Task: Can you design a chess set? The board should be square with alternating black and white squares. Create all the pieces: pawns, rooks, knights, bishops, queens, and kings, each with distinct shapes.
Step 2153:
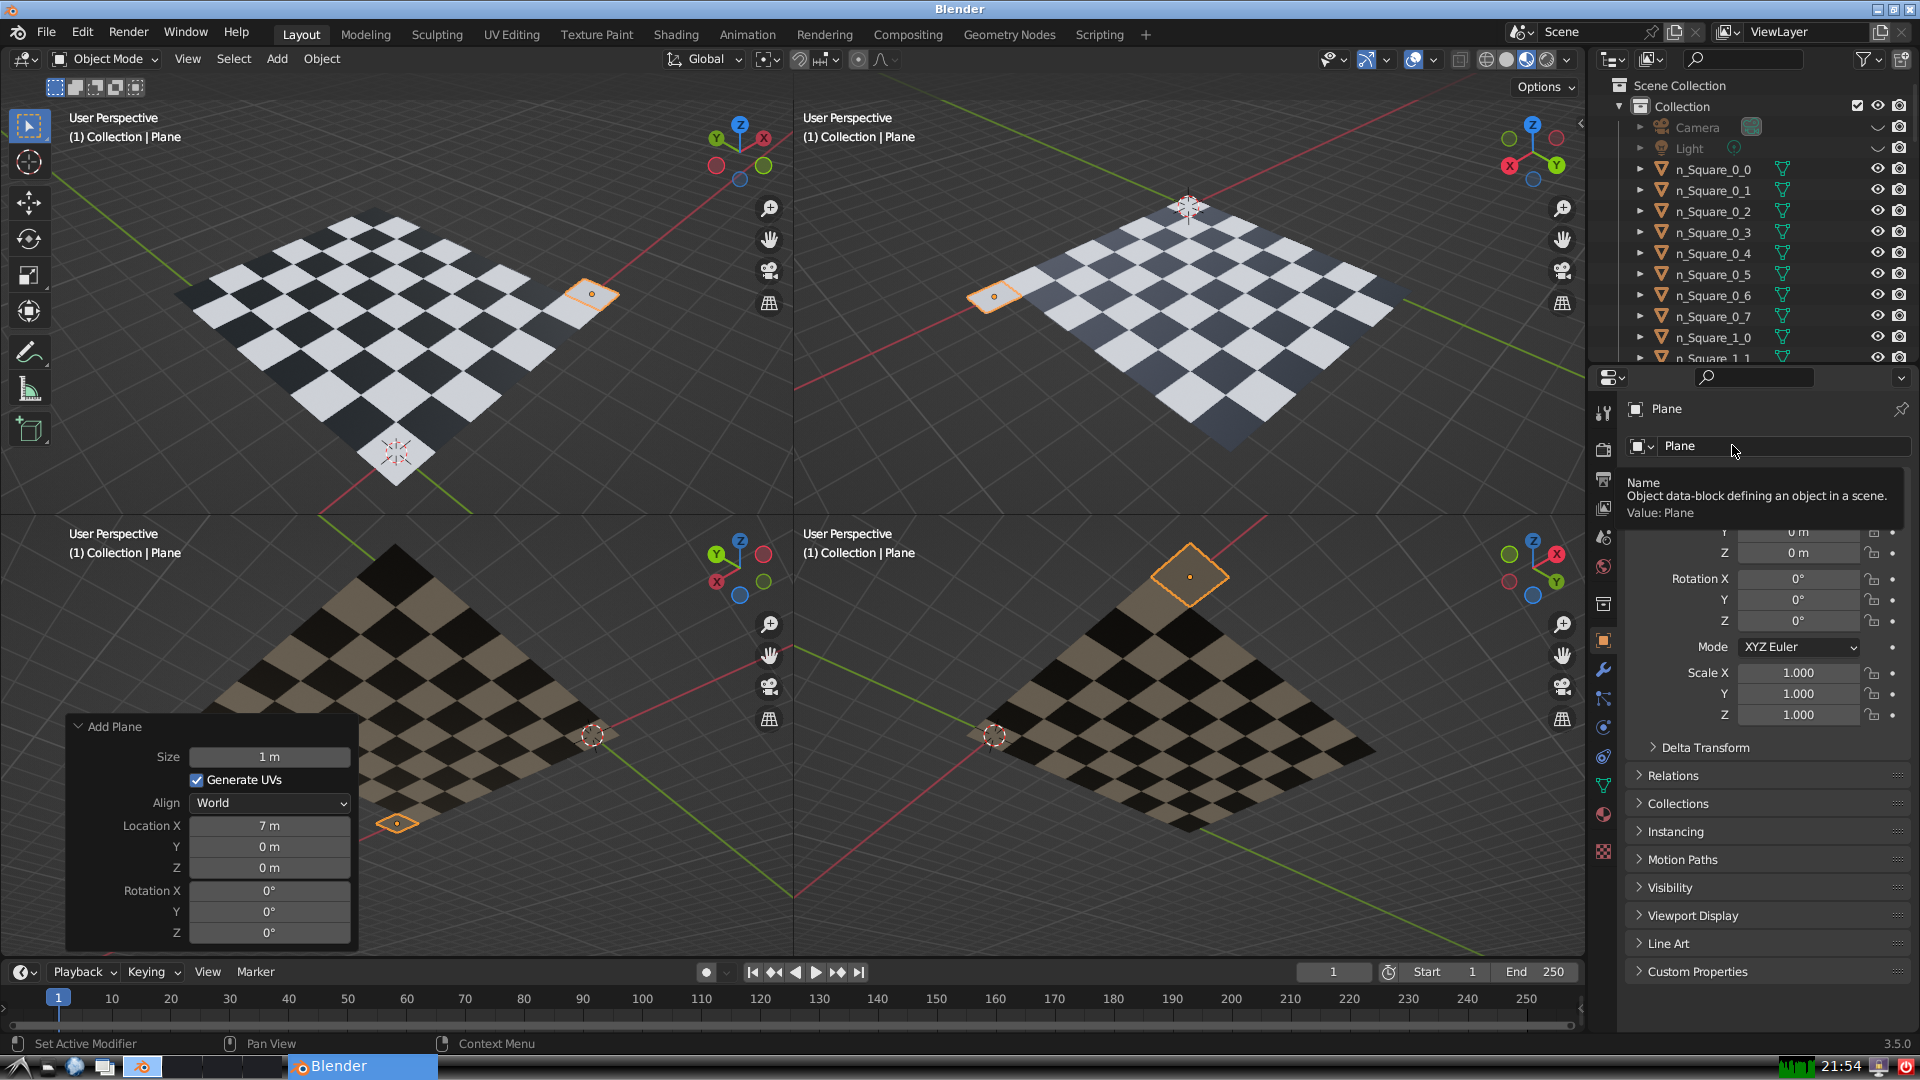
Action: click: no